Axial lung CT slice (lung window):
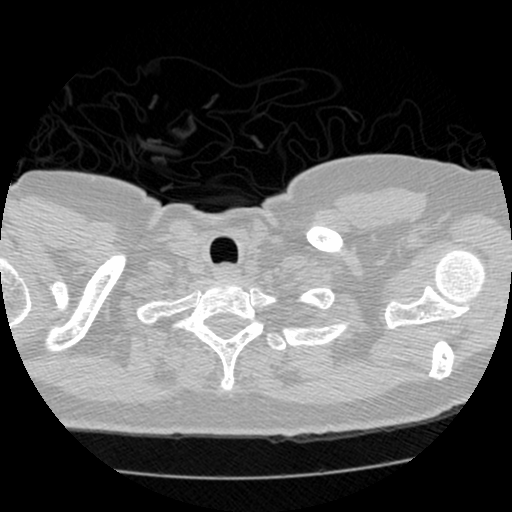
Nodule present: no